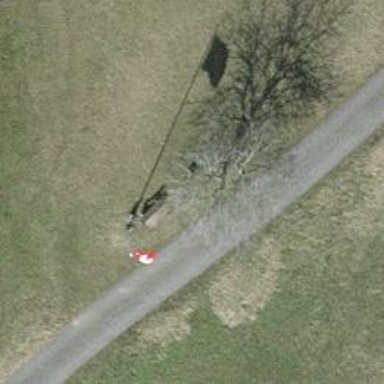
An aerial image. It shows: Brown bench in the vicinity.